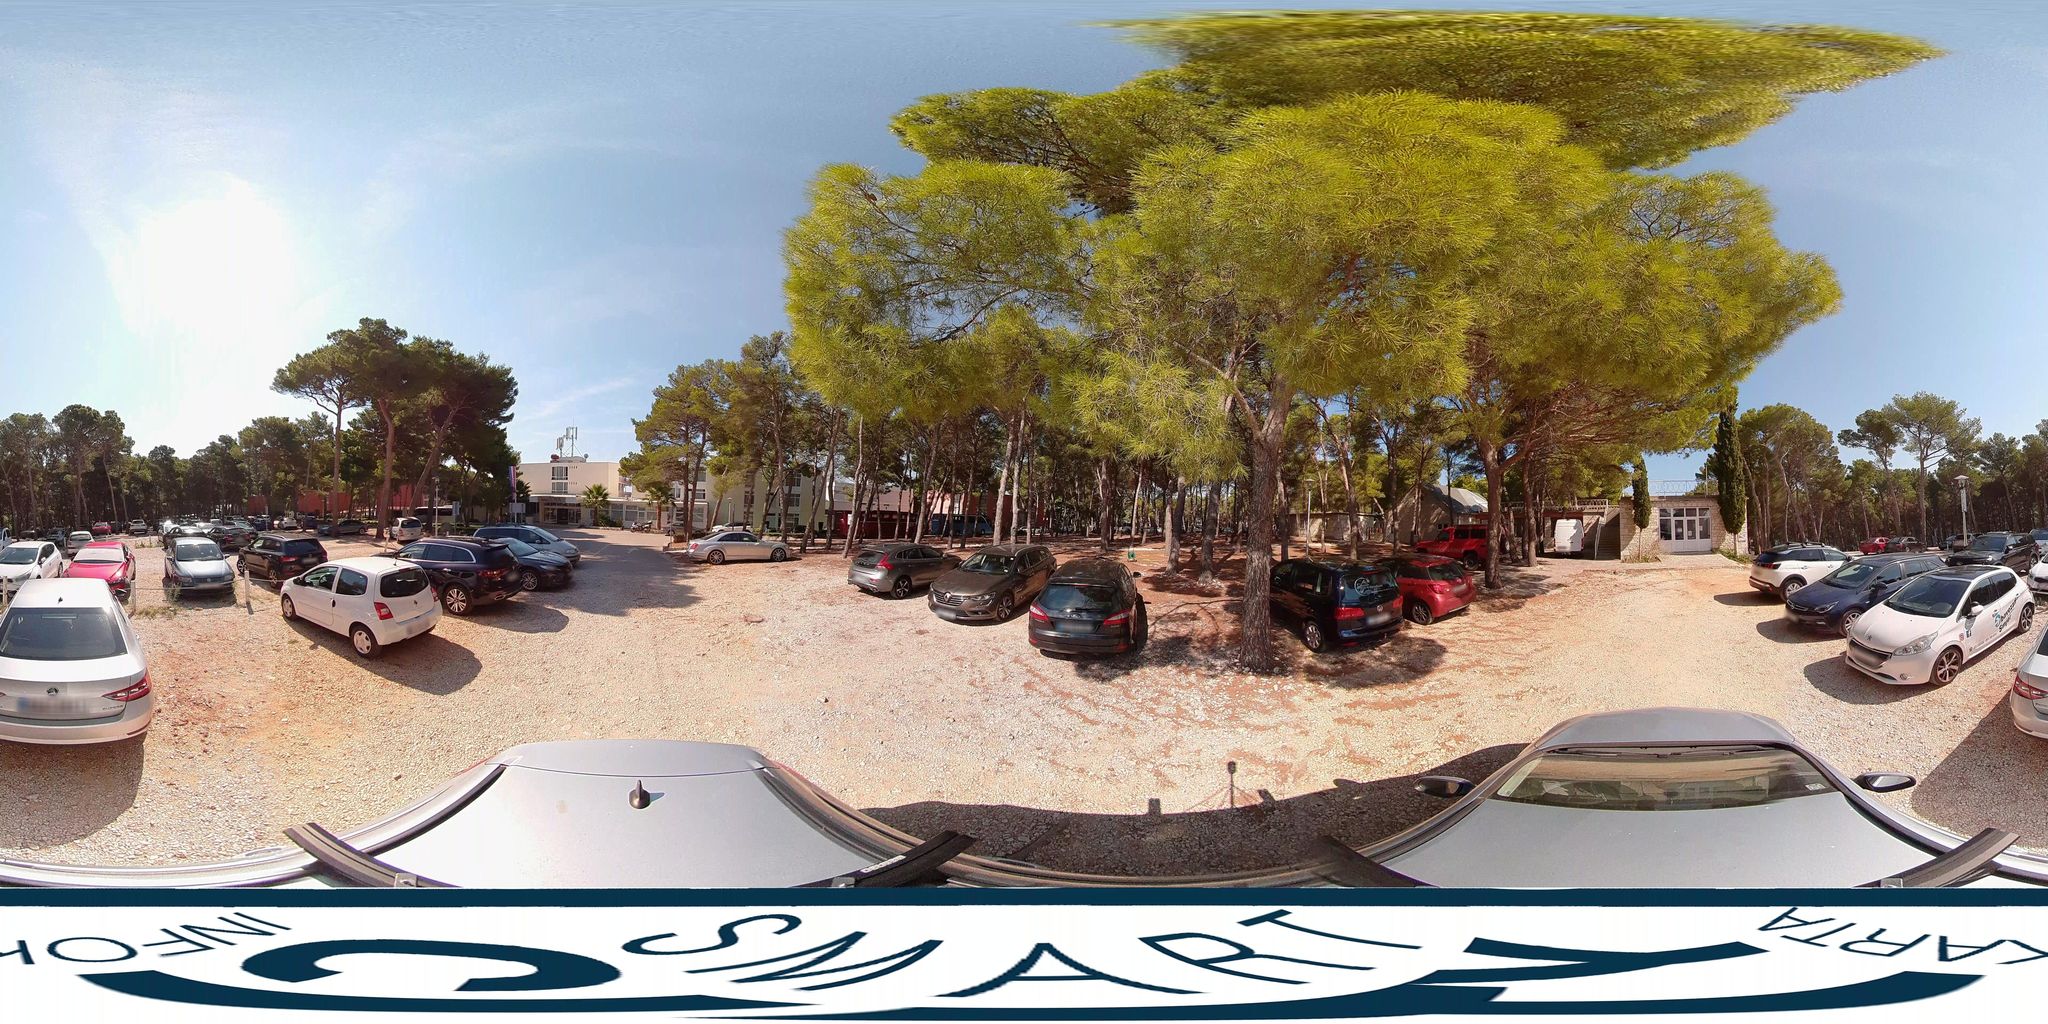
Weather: clear
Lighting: day
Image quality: slightly poor
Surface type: driving surface
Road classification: unclassified, path
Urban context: low density rural
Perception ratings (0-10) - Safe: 2.49, Lively: 7.53, Beautiful: 9.4, Boring: 4.88, Depressing: 3.71, Wealthy: 4.77